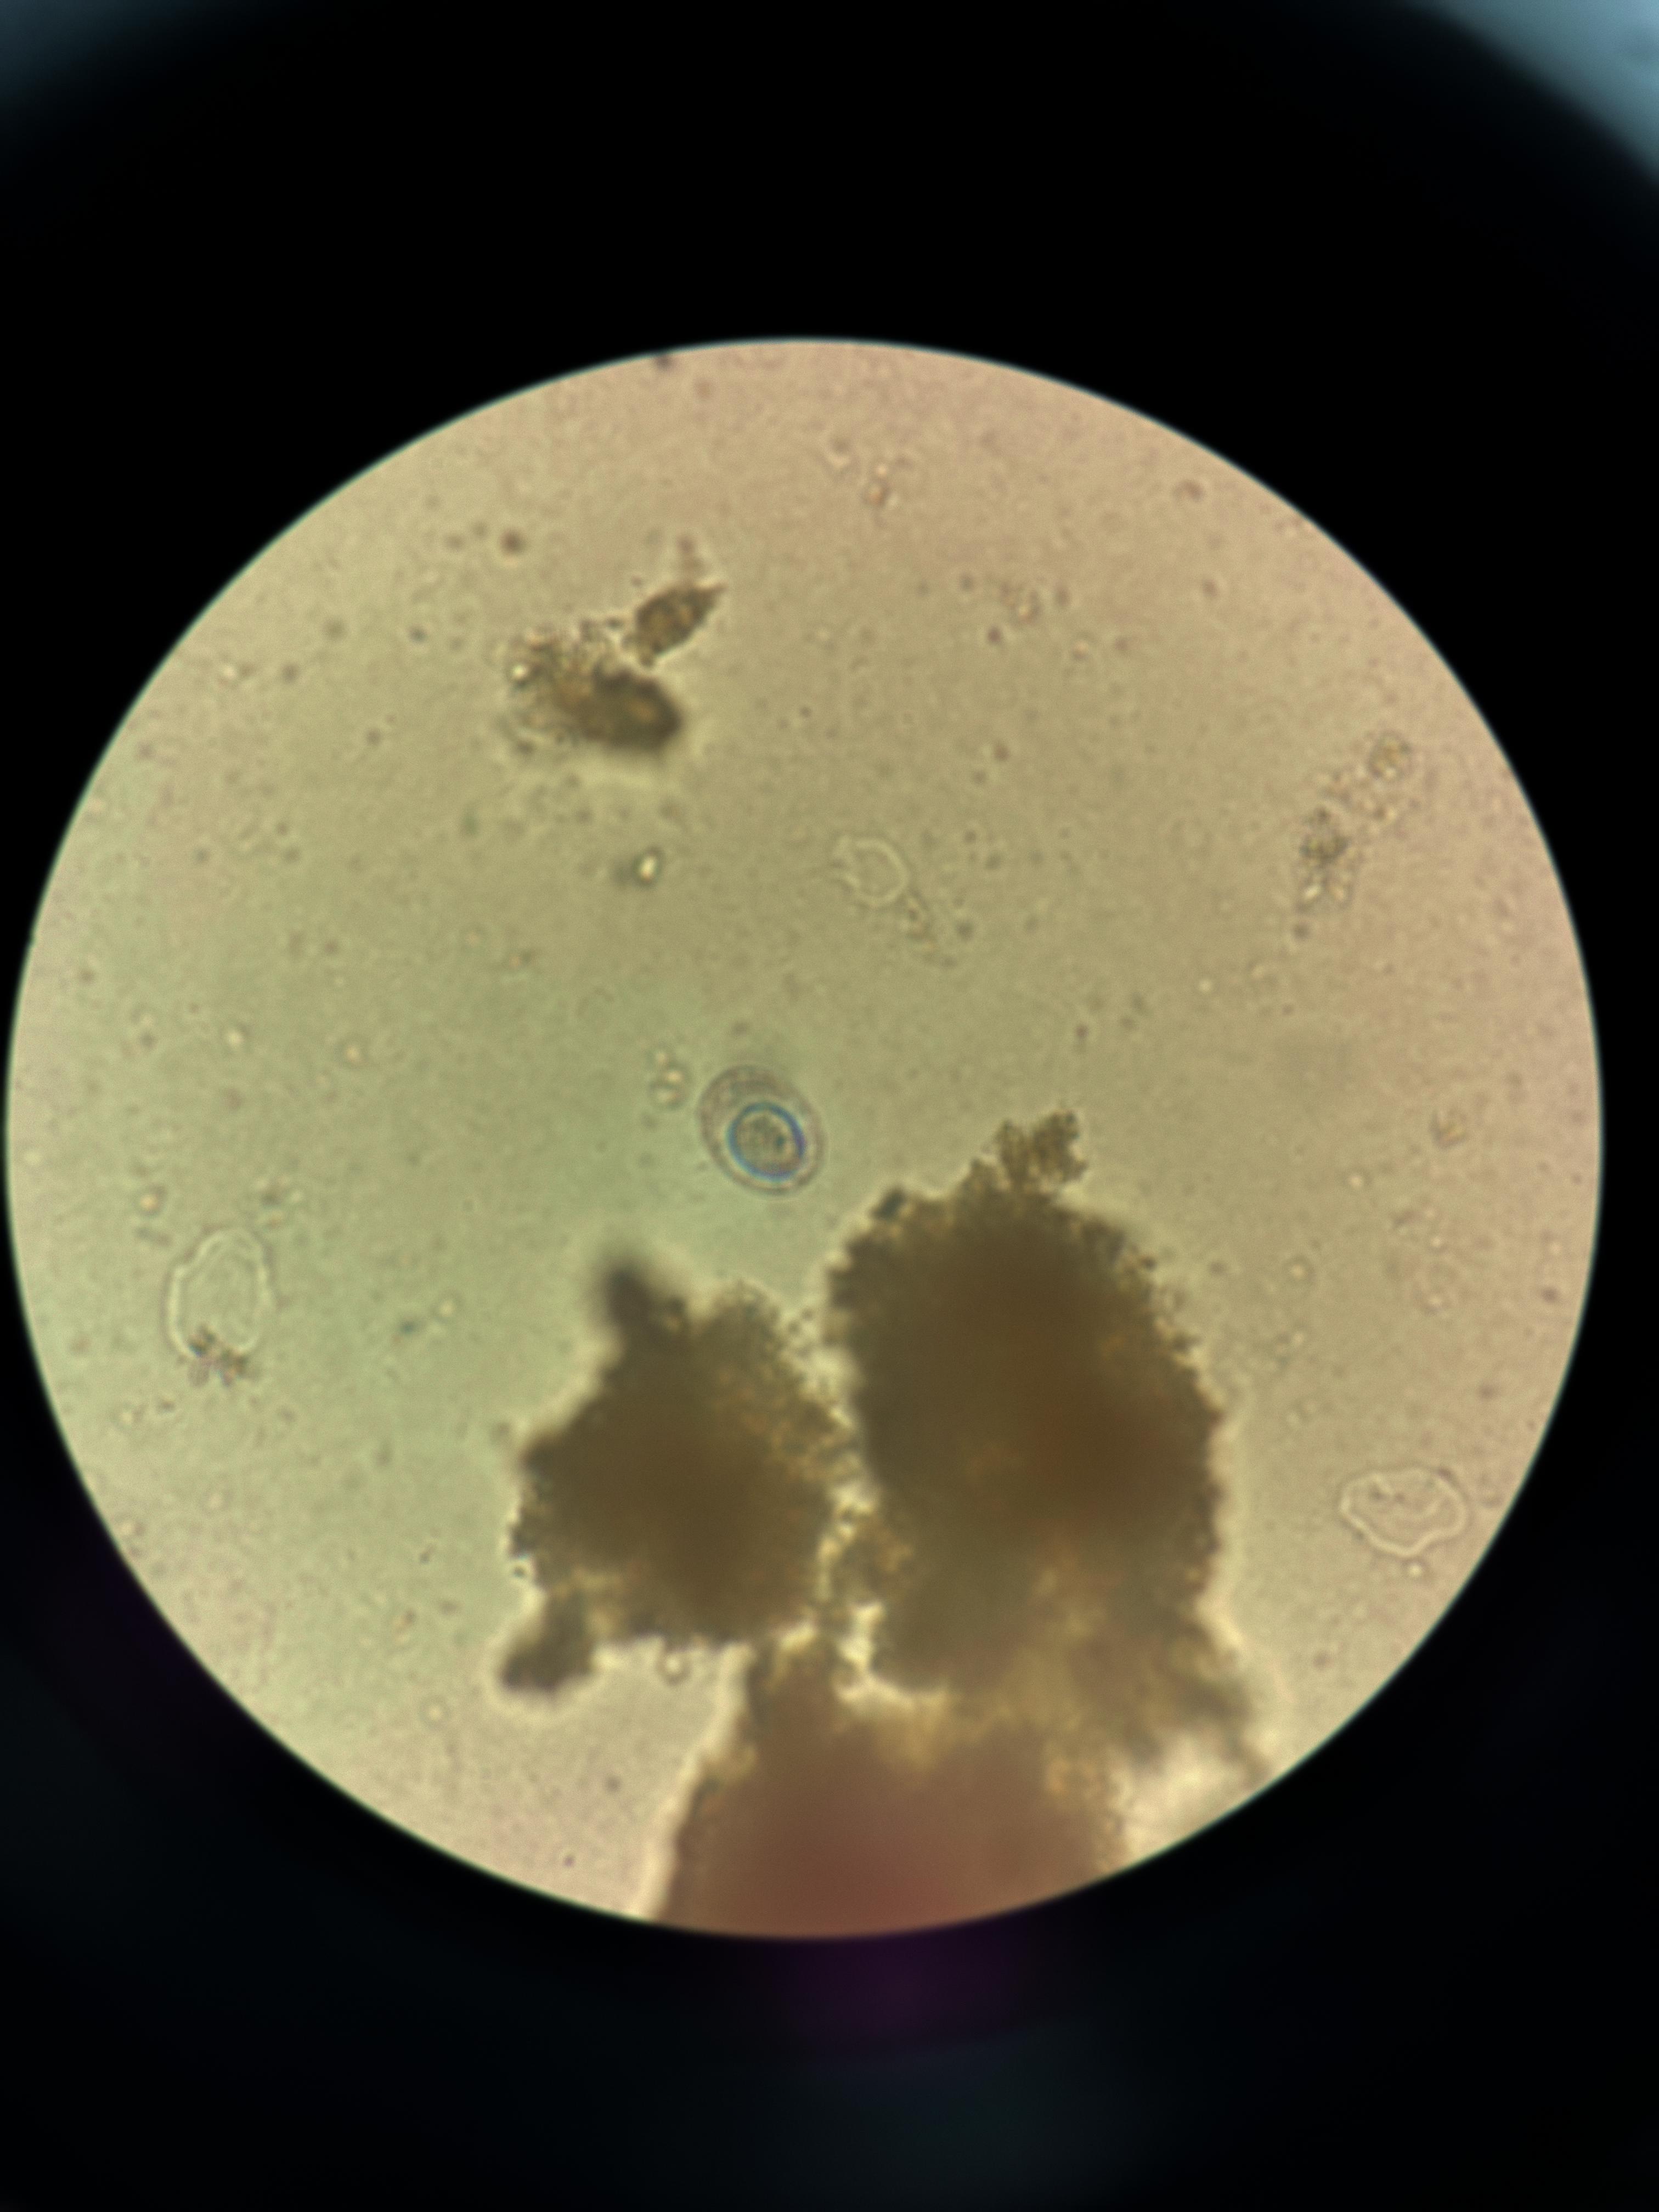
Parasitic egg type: Hymenolepis nana